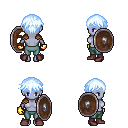
a pixel art fantasy rpg character, female body template, dark elf, purple skin, leather shoulder armor, teal pants, white cyan short bangs hairstyle, gold gloves, maroon shoes, shield, four views (front, back, left, right), 2x2 character sprite sheet, small pixel art, hard edges, no anti-aliasing